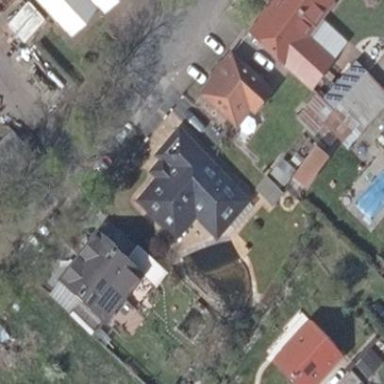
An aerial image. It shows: Simple house.